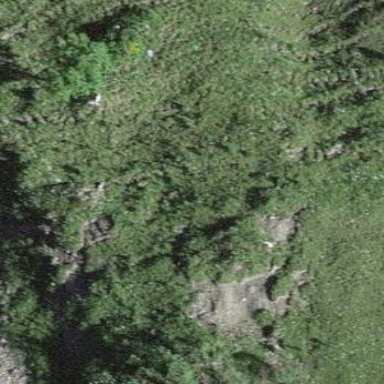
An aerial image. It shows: Patch of scrub vegetation.